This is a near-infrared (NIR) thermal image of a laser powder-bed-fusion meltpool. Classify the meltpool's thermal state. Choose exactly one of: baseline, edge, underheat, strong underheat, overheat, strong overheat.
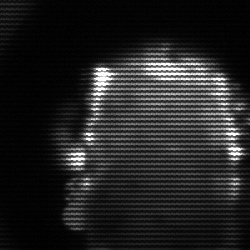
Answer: baseline